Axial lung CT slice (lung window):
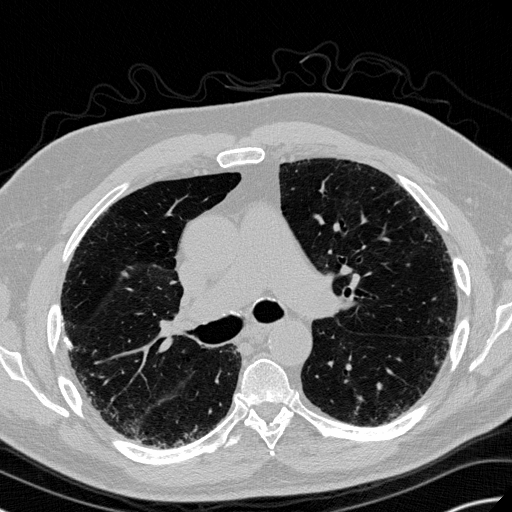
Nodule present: no